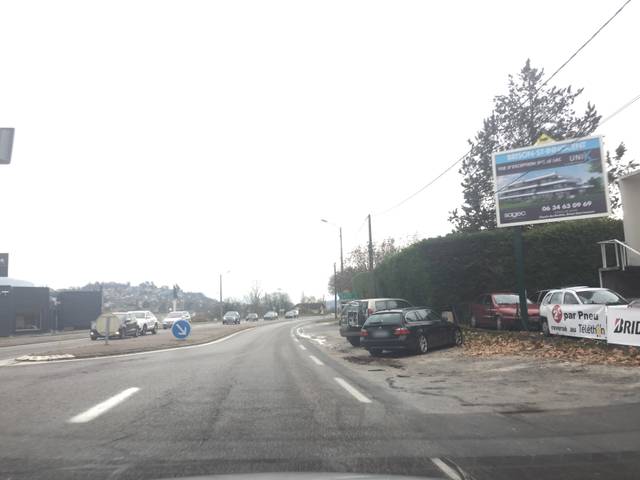
Region: France
Coordinates: 45.715, 5.917